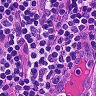
Metastatic tissue present: no